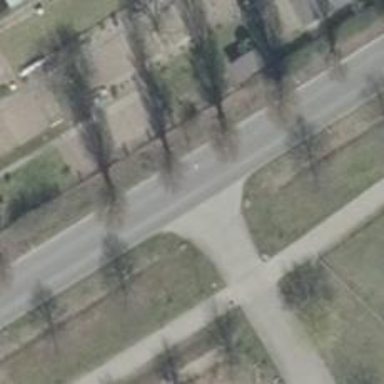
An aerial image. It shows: Unclassified road with asphalt surface. There are sidewalks on both sides.